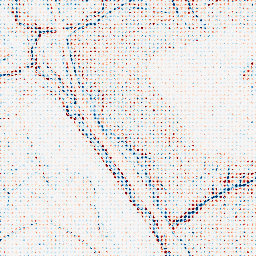
Category: edge_preserving
Decomposition family: bilateral
Decomposition parameters: d: 5
sigma_color: 150
sigma_space: 150
Upsampling method: sinc_hamming
Upsampling parameters: scale: 8
kernel_size: 4
Upsampling scale: 8